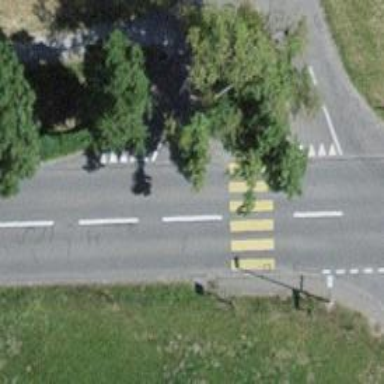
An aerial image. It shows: Uncontrolled road crossing.